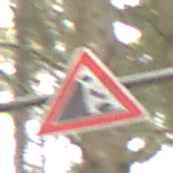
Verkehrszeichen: SteinschlagLinks
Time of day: MorningAfternoon
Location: Outdoor (Nature)
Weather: Overcast
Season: Winter
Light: Natural